Interaction volume radius: 5 \u00c5
Interaction volume height: 10 \u00c5
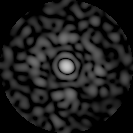
Disorder parameter: 0.8089